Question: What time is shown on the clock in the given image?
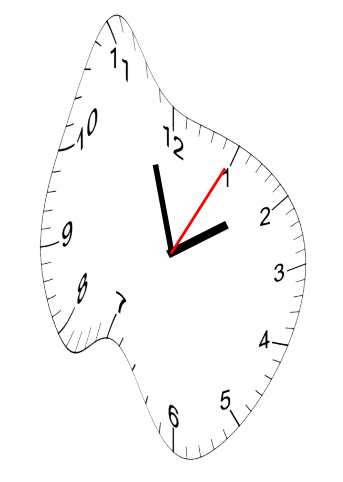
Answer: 01:57:05